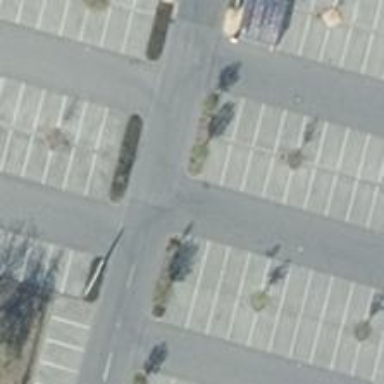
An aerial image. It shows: Paved parking aisle serving as service road.